【题型】填空题　【知识点】立体几何　【难度】easy
在平行四边形 \(ABCD\) 中，\(AB \perp BD\)，\(2AB^2 + BD^2 = 1\)，将此平行四边形沿对角线 \(BD\) 折叠，使平面 \(ABD \perp\) 平面 \(CBD\)，则三棱锥 \(A-BCD\) 外接球的体积是\(\underline{\quad\quad}\).
【解答】
\textbf{【答案】} \(\dfrac{\pi}{6}\)

\vspace{0.5em}
\textbf{【分析】} 根据题意，得到 \(AB \perp BC\)，\(CD \perp AD\)，取 \(AC\) 的中点 \(O\)，得到外接球的球心是 \(O\)，求得球的半径，利用体积公式，即可求解.

\vspace{0.5em}
\textbf{【详解】} 如图所示，因为平面 \(BDC \perp\) 平面 \(ABD\)，所以 \(AB \perp\) 平面 \(BDC\)，\(CD \perp\) 平面 \(ABD\)，

可得 \(AB \perp BC\)，\(CD \perp AD\)，取 \(AC\) 的中点 \(O\)，则 \(OA = OB = OC = OD\)，

于是外接球的球心是 \(O\)，\(OA = \dfrac{1}{2}AC\)，则 \(OA^2 = \dfrac{1}{4}AC^2\)

又由 \(AC^2 = AB^2 + BC^2 = 2AB^2 + BD^2 = 1\)

所以半径 \(OA = \dfrac{1}{2}AC = \dfrac{1}{2}\)

所以外接球的体积为：\(V = \dfrac{\pi}{6}\).

故答案为：\(\dfrac{\pi}{6}\)

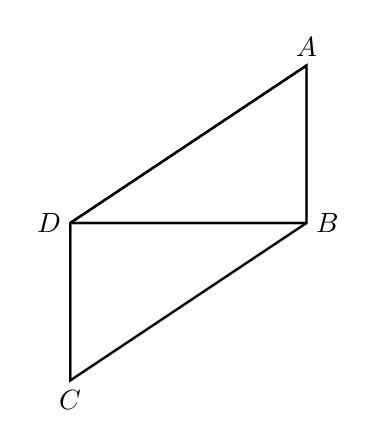
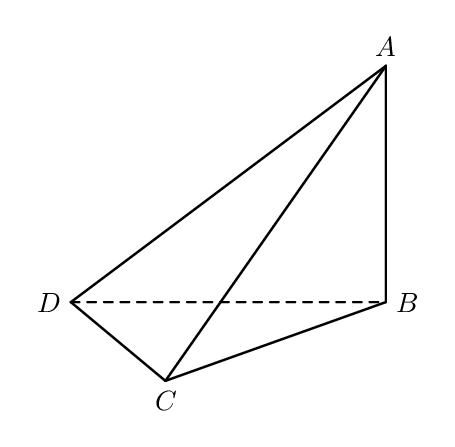